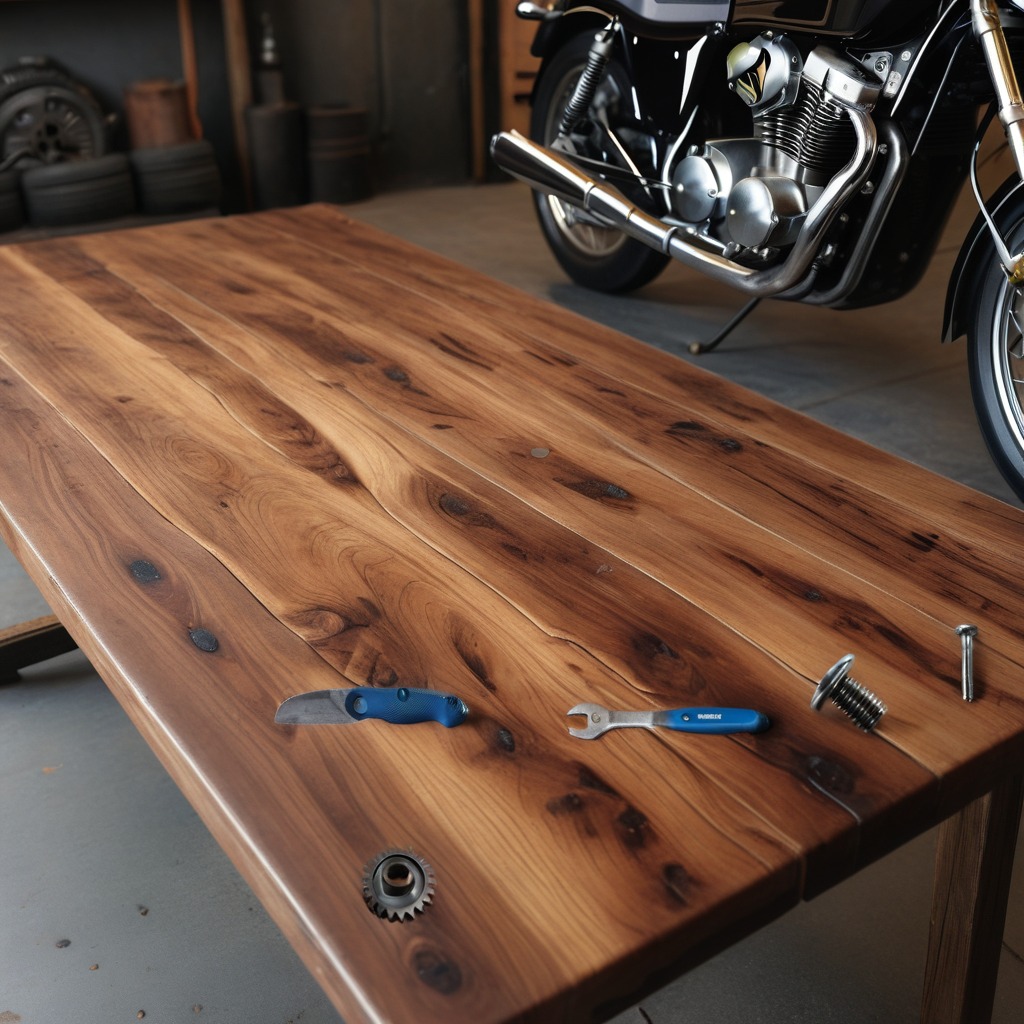
A steel gear with teeth, a utility knife, a metal machine screw, an iron nail, and a wrench are lying on an oil-spilled wooden table in a vintage motorcycle garage.